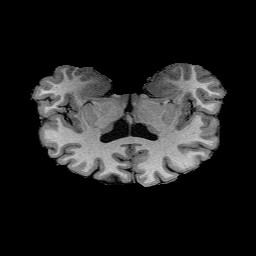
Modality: T1w
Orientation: sagittal